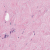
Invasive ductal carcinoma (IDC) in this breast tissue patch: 0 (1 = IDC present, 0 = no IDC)